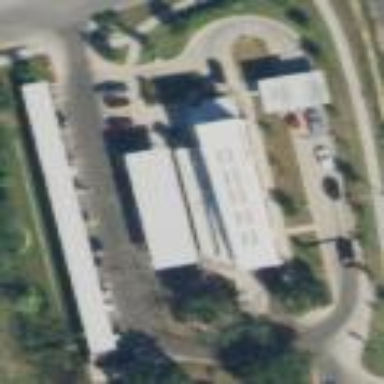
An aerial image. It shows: Car wash facility.